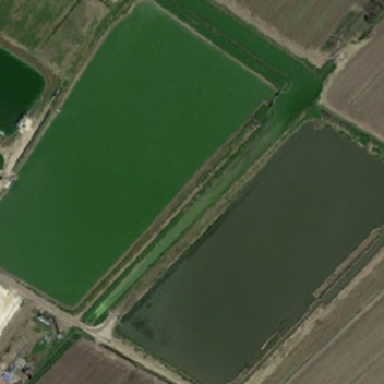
Some farmlands are near several ponds .